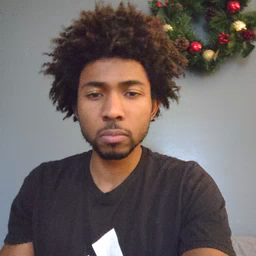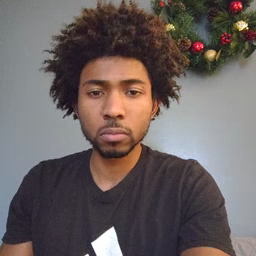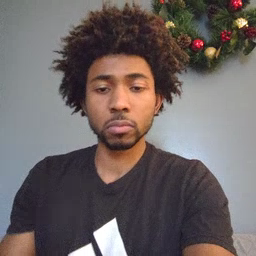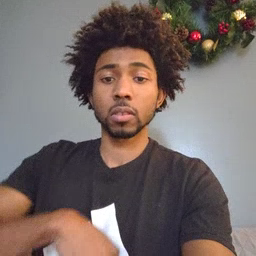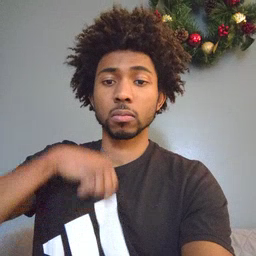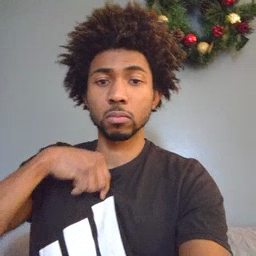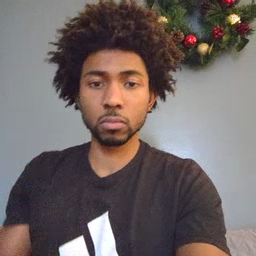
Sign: zipper